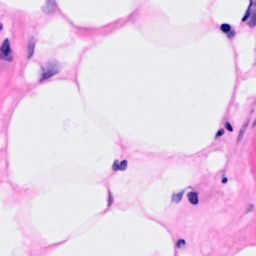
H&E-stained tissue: Breast